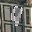
Label: 4